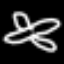
Label: airplane